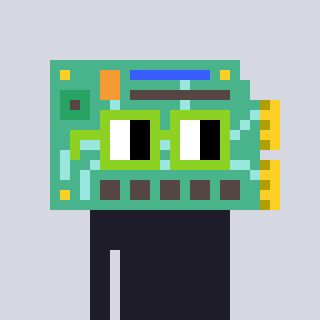
a pixel art character with square light green glasses, a chipboard-shaped head and a gold-colored body on a cool background